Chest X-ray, AP view. Patient: 62 years old, sex F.
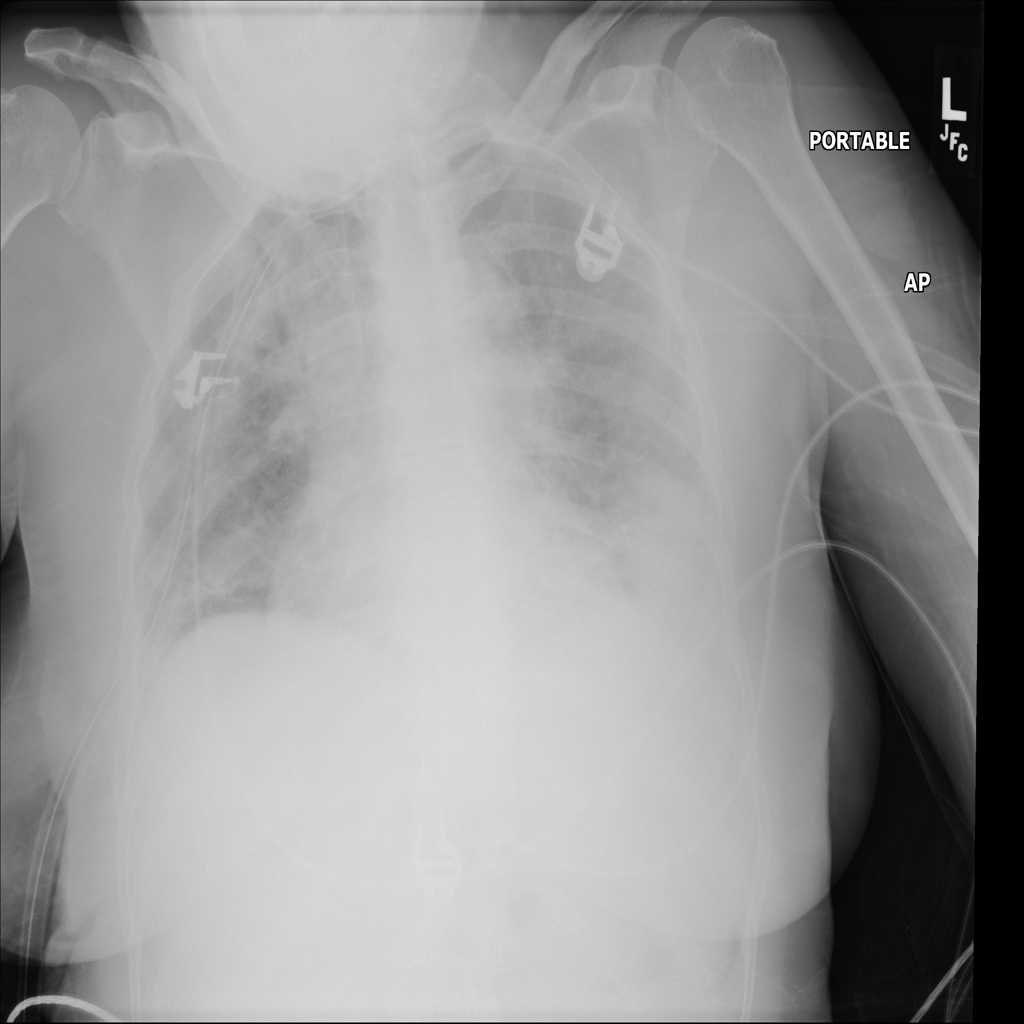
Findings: No Finding